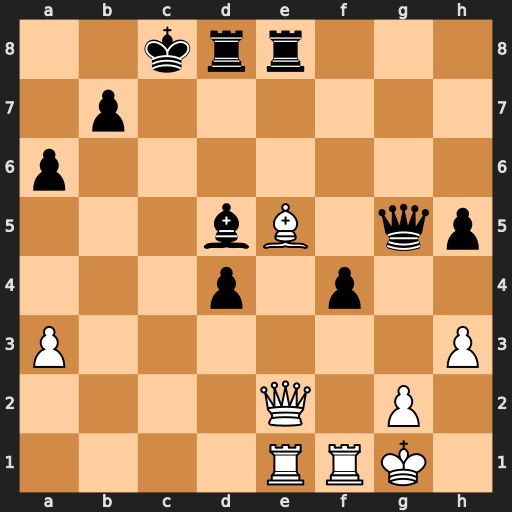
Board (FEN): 2krr3/1p6/p7/3bB1qp/3p1p2/P6P/4Q1P1/4RRK1
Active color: w
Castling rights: -
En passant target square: -
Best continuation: Rc1+ Bc6 Rxc6+ bxc6 Qxa6+